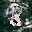
Label: 8